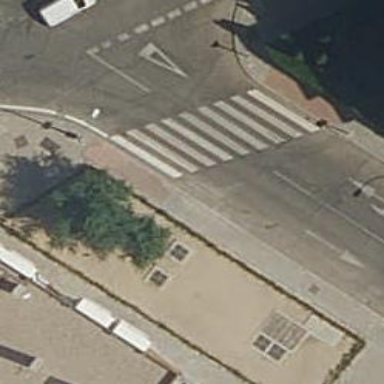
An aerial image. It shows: Uncontrolled zebra crossing on the road.